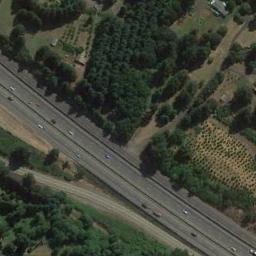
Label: freeway